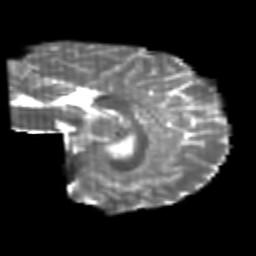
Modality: T2w
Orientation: sagittal
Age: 22
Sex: female
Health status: healthy
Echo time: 0.074 s